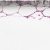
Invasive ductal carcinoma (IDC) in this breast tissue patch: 0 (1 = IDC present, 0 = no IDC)